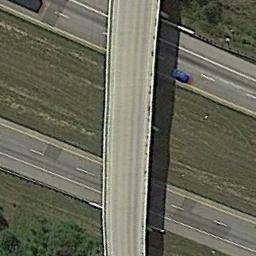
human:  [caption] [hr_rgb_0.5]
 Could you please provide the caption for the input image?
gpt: The overpass is next to the grass with a car .

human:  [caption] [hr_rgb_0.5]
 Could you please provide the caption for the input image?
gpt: The cross-line overpass is over the roads on the lawn .

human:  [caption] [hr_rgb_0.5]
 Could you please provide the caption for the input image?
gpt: There are green lawns around the overpass .

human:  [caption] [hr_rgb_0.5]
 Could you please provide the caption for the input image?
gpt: Here is an S-shaped overpass .

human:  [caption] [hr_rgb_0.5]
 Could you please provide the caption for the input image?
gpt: The grass is under the overpass .